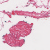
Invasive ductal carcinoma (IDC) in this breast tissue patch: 0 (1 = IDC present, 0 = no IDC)